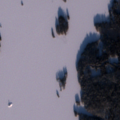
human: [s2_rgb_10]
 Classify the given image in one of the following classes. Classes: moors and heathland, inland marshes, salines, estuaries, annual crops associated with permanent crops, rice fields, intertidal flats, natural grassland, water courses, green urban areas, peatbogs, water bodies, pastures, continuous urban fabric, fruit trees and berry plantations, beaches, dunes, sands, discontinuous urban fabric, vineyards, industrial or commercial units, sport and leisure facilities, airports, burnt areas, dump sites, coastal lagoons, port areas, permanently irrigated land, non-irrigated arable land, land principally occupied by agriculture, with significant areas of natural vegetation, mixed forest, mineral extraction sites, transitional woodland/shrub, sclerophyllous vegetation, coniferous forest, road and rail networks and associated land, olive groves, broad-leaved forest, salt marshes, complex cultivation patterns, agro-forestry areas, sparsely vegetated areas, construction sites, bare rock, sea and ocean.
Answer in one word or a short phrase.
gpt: mixed forest, water bodies